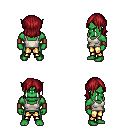
a pixel art fantasy rpg character, male body template, orc, green skin, white pirate shirt, gold greaves, brunette long bangs hairstyle, leather bracers, four views (front, back, left, right), 2x2 character sprite sheet, small pixel art, hard edges, no anti-aliasing